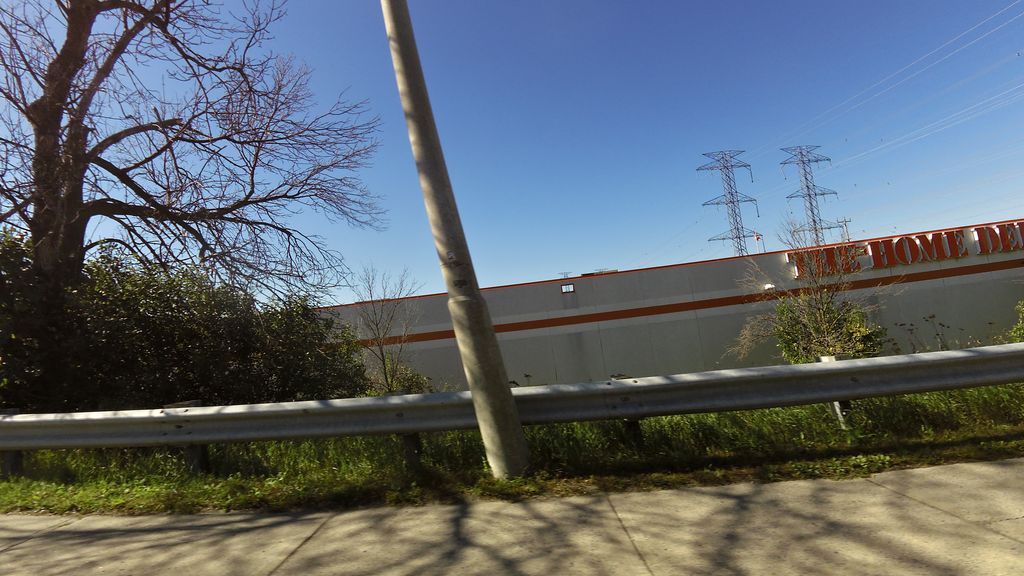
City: ottawa-gatineau